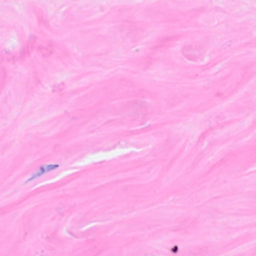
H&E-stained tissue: Breast